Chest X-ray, AP view. Patient: 6 years old, sex F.
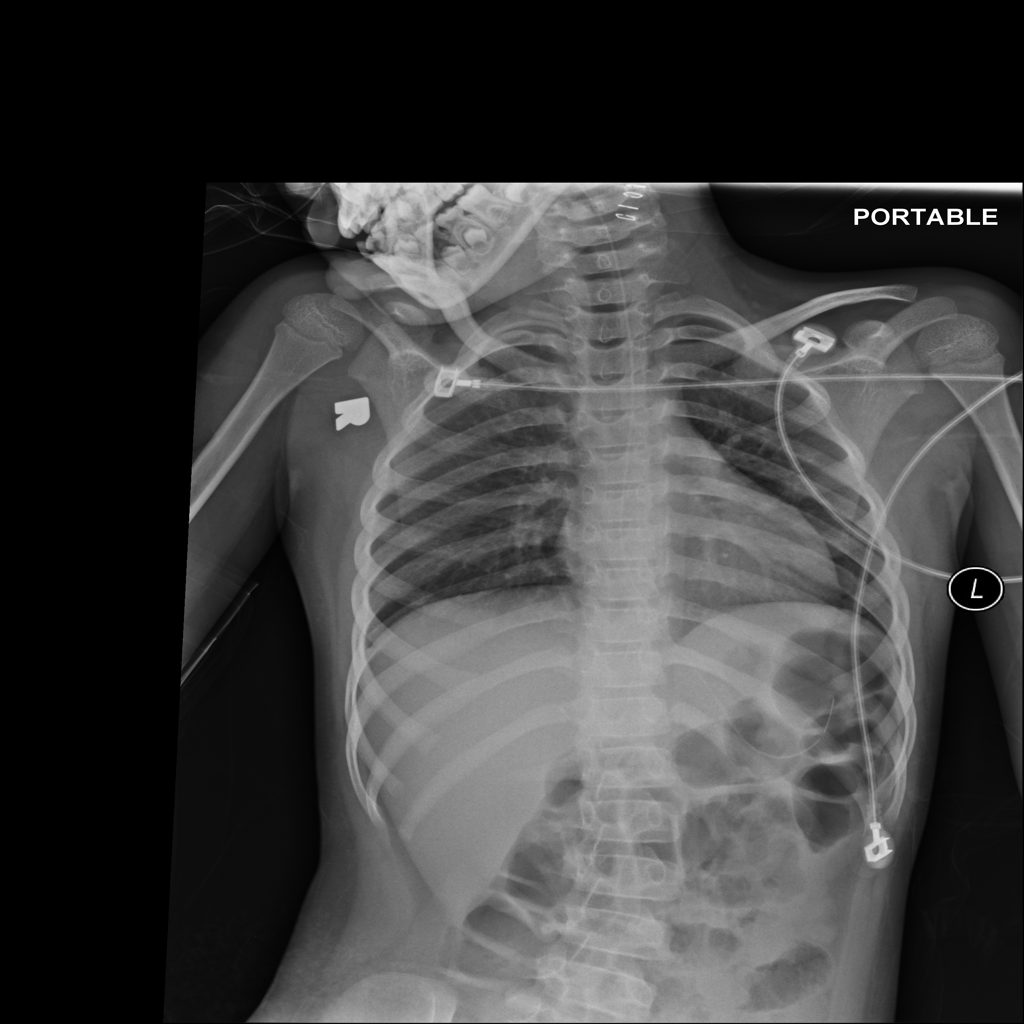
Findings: No Finding